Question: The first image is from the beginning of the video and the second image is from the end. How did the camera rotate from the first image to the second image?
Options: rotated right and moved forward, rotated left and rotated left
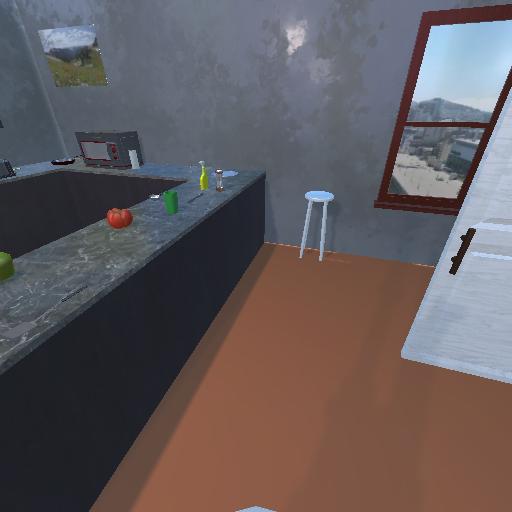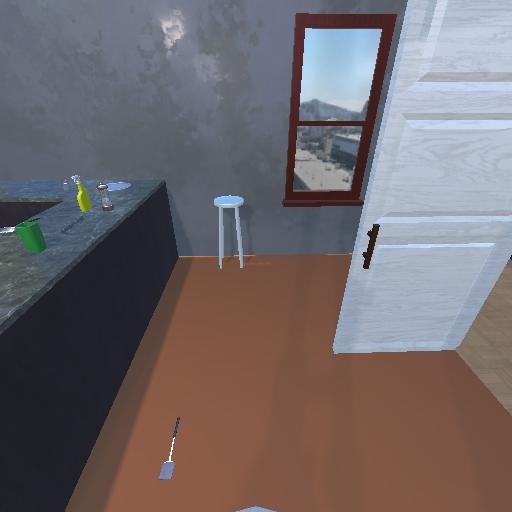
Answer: rotated right and moved forward